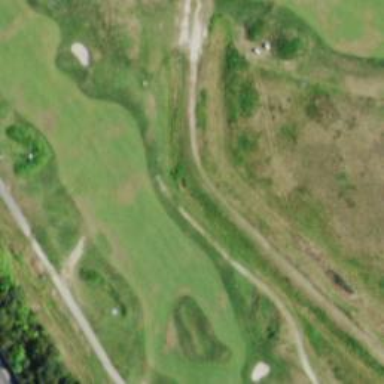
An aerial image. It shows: Service road used as golf cart path.